Question: I'm trying to convert manual retain release code to ARC.
I'm struggling to figure out the correct way to toll free bridge when I have an Objective-C convenience constructor whose return pointer value is being stored in a CFTypeRef.
Existing code, using MRR:
'''
@interface SourceItemCell UITableViewCell
{
CATextLayer *mSourceText;
}
@implementation SourceItemCell
- (id)init
{
self = [super init];
mSourceText = [CATextLayer layer];
// key line I'm wondering about:
mSourceText.font = [UIFont fontWithName:@"HelveticaNeue" size:12.0];
[[self contentView].layer addSublayer:mSourceText];
return self;
}
'''
To keep you from having to look up the documentation, the font property of CATextLayer is of type CFTypeRef.
It seems like my options are:
'''
mSourceText.font = (__bridge CFTypeRef)[UIFont fontWithName:@"HelveticaNeue" size:12.0];
'''
or:
'''
mSourceText.font = (__bridge_transfer CFTypeRef)[UIFont fontWithName:@"HelveticaNeue" size:12.0];
'''
or:
'''
mSourceText.font = (__bridge_retained CFTypeRef)[UIFont fontWithName:@"HelveticaNeue" size:12.0];
'''
Here's my thinking. The clearest guide to toll free bridging I've found is <URL> . There's a similar example of a cast from an Objective-C type to a C type, about which he writes:
> By using __bridge_retained, we can tell ARC to transfer ownership out of the system and into our hands. Since ownership is transferred, we're now responsible for releasing the object when done with it, just like with any other CF code
...otherwise, if we were only to use __bridge, ARC would not make any effort to hold onto the memory on our CFTypeRef's account.
So here is what I think is the most sensible way to go:
'''
mSourceText.font = (__bridge_retained CFTypeRef)[UIFont fontWithName:@"HelveticaNeue" size:12.0];
... // At some later point
CFRelease(mSourceText.font);
'''
Now, if that's correct, I'm still pretty unclear on when I could be sure it's safe to release, but if I never released, it would at least be just a small memory leak, right?
In conclusion, my actual questions are:
1. Is my proposed code correct?
2. Where should I CFRelease this object? In the dealloc function for SourceItemCell?
Here's why I didn't think related questions answered my question:
1. Must I use __bridge or __bridge_retained if I'm bridging an autoreleased object to Core Foundation? I'm not sure if it matters that the Objective-C convenience constructor is explicitly saved to an Objective-C variable on the previous line. Also, the approved answer says to only use __bridge_retained "if you want to manage the lifecycle" of the C object, which I think is wrong... I get the sense lots of people are using __bridge_retained because they have to manage the lifecycle themselves.
2. Where and how to __bridge Approved answer has helpful summary, but focuses on non-retained example.
PS. Please don't judge me because I'm using Helvetica... :)
Edit:
When I use __bridge_retained, and do static analyzer, I get this complaint:

"Property returns a Core Foundation object with a +0 retain count.
Incorrect decrement of the reference count of an object that is not owned at this point by the caller."
(The mDelegate and IS_ARC lines are, I believe, irrelevant to this issue.)
So there's something I'm fundamentally not understanding correctly...
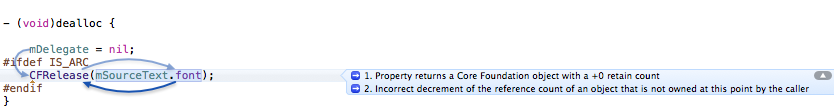
Answer: First, I wonder whether the original MRR code is correct. According to the documentation, you cannot assign a 'UIFont' object to the 'font' property of a 'CATextLayer', but either a 'CTFontRef', or a 'CGFontRef'. Something like this should work fine:
'''
CGFontRef font = CGFontCreateWithFontName(CFSTR("HelveticaNeue"));
mSourceText.font = font;
CGRelease(font);
mSourceText.fontSize = 12.0;
'''
To answer your question on bridging, let's assume it be correct to cast a 'UIFont *' to 'CGFontRef' (which I am pretty sure is not!). Then you would use '__bridge':
'''
mSourceText.font = (__bridge CGFontRef)[UIFont fontWithName:@"HelveticaNeue" size:12.0];
'''
The reason is that the 'CATextLayer' object in 'mSourceText' will hold onto the font itself, so we don't need to do that.
We have to be careful though if we would store the 'CGFontRef' in between. Code like this is dangerous:
'''
CGFontRef fontRef = (__bridge CGFontRef)[UIFont fontWithName:@"HelveticaNeue" size:12.0];
mSourceText.font = fontRef;
'''
ARC may release the 'UIFont' object between the first and second statement, so that the 'fontRef' pointer would point to a deallocated object. If we want to write the code in two statements, we have to retain the object so that it lives long enough to be assigned, and then release it afterwards:
'''
CGFontRef fontRef = (__bridge_retained CGFontRef)[UIFont fontWithName:@"HelveticaNeue" size:12.0];
mSourceText.font = fontRef;
CFRelease(fontRef);
'''